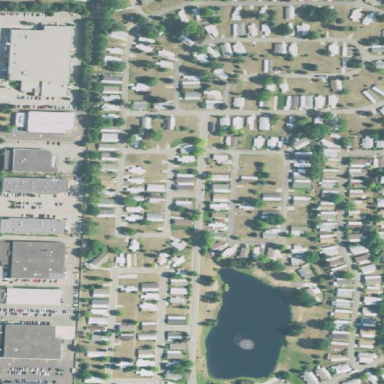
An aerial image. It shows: Residential area designated as trailer park.